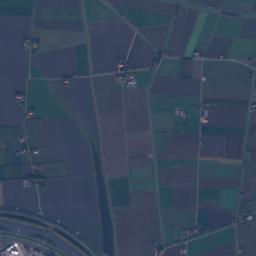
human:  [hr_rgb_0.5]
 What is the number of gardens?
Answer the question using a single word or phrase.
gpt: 10

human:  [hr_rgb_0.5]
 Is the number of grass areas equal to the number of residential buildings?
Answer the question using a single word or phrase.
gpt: no

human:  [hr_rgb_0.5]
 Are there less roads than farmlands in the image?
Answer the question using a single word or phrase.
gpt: no

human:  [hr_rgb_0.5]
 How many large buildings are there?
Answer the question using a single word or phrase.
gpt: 1

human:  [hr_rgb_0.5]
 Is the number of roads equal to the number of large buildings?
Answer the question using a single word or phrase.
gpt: no

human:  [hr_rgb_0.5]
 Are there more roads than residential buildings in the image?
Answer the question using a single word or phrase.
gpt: no

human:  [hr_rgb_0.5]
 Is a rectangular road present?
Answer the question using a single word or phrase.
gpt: no

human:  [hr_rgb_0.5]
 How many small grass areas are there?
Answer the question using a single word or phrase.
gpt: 6

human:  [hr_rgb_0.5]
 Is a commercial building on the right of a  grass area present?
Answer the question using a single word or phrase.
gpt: yes

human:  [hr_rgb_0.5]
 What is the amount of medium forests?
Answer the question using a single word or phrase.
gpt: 11

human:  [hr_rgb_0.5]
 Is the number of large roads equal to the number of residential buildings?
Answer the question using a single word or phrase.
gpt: no

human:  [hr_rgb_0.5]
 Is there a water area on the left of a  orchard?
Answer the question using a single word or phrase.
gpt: yes

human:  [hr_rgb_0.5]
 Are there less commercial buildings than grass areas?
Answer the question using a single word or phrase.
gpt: yes

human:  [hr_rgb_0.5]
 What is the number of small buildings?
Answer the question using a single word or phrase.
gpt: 150

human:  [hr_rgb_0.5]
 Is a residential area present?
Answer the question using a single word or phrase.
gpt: yes

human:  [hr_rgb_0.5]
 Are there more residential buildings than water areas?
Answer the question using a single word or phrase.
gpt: yes

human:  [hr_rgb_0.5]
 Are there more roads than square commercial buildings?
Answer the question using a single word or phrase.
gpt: yes

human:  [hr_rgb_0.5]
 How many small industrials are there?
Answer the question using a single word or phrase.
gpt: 0

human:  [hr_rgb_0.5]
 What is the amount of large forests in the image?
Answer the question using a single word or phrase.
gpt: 4

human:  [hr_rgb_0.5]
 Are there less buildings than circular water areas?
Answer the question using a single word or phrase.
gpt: no

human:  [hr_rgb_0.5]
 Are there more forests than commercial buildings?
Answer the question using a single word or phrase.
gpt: yes

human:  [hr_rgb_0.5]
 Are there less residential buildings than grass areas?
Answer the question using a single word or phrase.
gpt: no

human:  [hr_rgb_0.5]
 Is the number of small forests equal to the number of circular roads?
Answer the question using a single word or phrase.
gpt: no

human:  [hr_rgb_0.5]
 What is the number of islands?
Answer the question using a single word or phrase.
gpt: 1

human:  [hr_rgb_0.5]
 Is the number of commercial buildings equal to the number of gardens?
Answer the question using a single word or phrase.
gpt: no

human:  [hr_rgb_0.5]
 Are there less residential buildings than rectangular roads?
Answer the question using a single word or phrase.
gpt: no

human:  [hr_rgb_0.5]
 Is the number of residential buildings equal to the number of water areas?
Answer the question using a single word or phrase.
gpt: no

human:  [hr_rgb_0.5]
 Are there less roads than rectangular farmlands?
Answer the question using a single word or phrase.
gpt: no

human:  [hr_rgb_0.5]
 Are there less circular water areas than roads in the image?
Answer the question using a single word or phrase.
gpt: yes

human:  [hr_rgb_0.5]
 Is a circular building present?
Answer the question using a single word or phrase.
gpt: yes

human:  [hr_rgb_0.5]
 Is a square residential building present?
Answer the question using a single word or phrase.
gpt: yes

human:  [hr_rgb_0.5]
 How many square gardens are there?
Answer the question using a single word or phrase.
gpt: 0

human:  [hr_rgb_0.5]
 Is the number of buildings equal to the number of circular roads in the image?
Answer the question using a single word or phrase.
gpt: no

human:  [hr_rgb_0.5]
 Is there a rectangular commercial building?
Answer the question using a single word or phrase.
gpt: yes

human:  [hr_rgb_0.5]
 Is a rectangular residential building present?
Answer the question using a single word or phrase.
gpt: yes

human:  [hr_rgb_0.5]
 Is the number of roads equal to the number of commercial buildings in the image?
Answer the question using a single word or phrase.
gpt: no